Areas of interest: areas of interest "Disica Indoor Go-Kart Track (Changfeng Park Branch)"
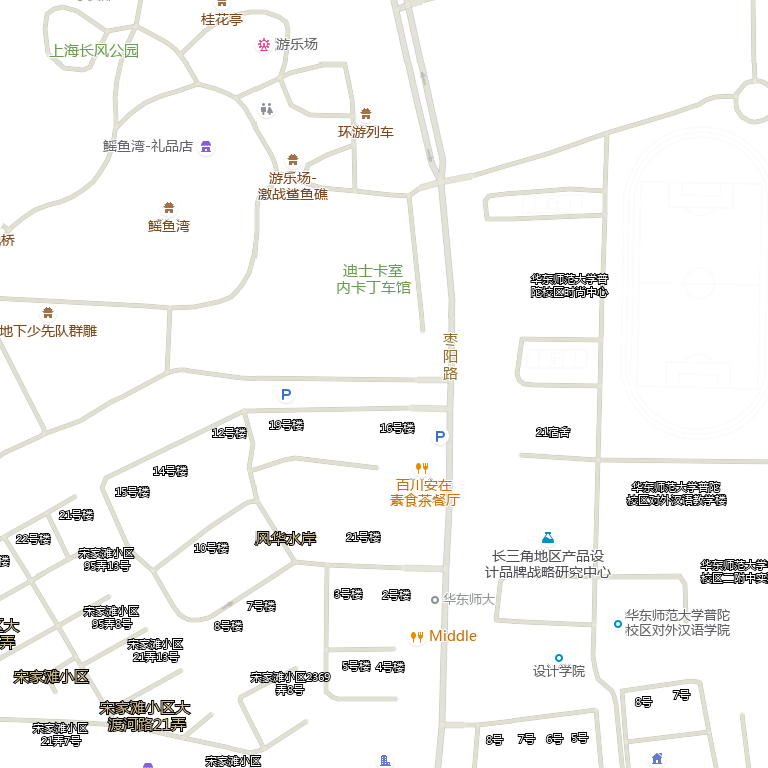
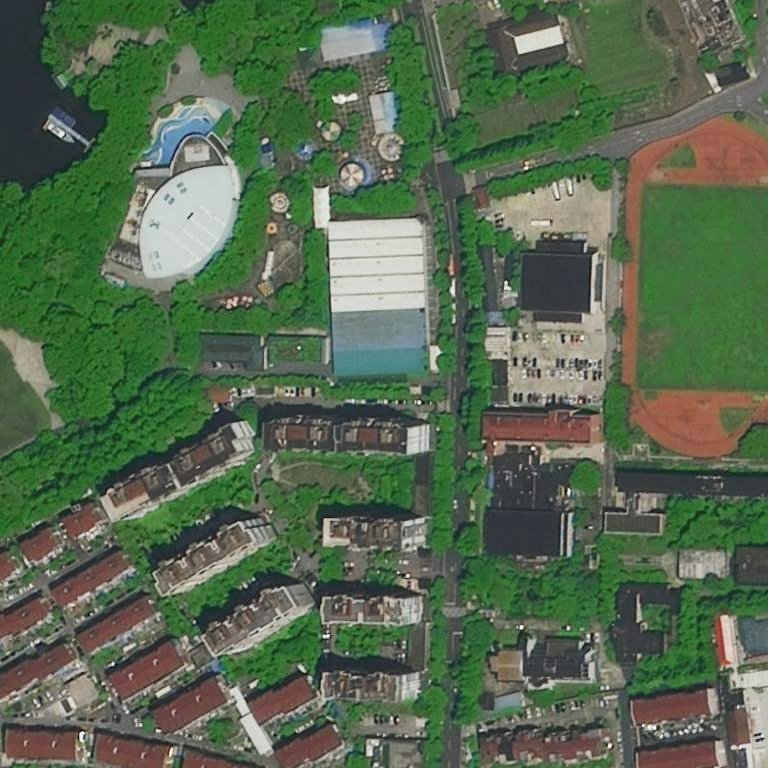